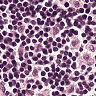
Metastatic tissue present: no